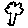
Label: tree